Interaction volume radius: 5 \u00c5
Interaction volume height: 15 \u00c5
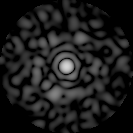
Disorder parameter: 0.821